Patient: sex F, age 73
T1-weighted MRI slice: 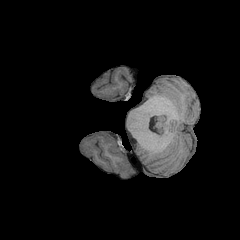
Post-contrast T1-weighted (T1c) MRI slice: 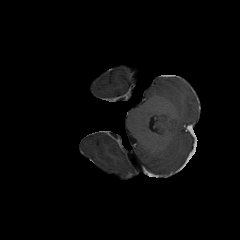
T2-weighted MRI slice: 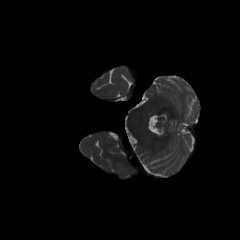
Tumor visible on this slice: no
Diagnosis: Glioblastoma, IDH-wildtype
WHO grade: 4